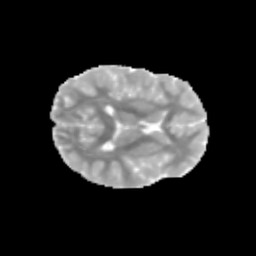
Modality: MD
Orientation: axial
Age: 11
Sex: female
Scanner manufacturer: siemens
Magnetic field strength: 3 T
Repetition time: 3.8 s
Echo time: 0.07 s